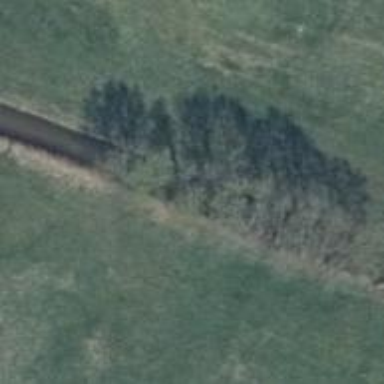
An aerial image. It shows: Row of trees in natural setting.